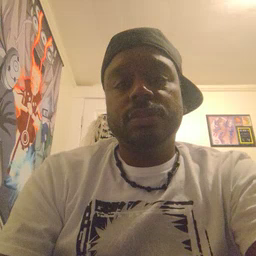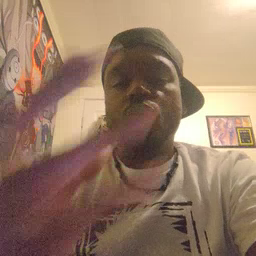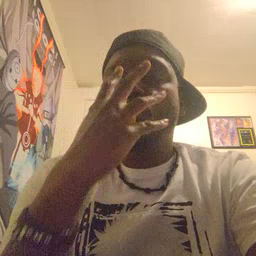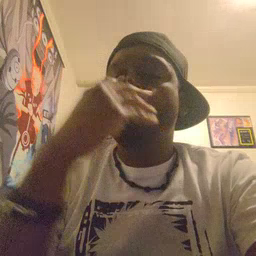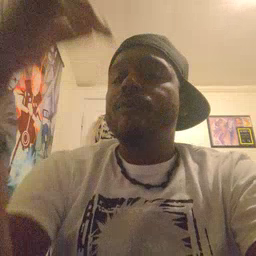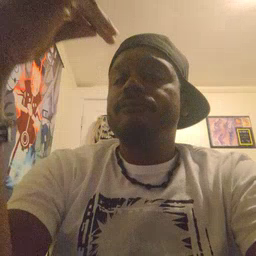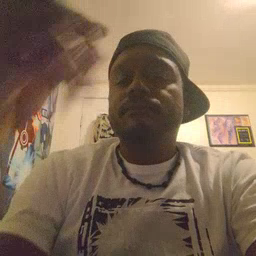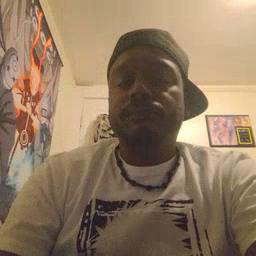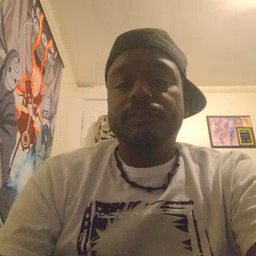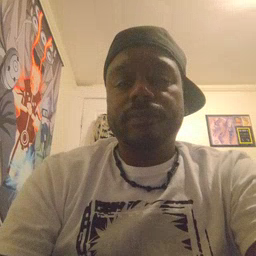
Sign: wolf